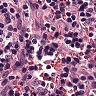
Metastatic tissue present: no